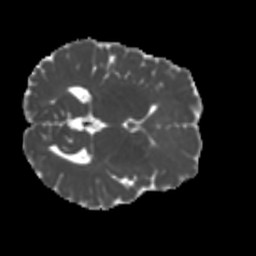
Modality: MD
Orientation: axial
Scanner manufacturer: siemens
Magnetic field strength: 3 T
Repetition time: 4 s
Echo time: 0.0594 s